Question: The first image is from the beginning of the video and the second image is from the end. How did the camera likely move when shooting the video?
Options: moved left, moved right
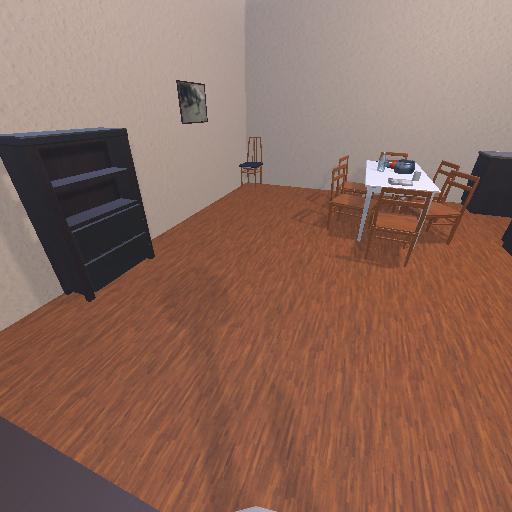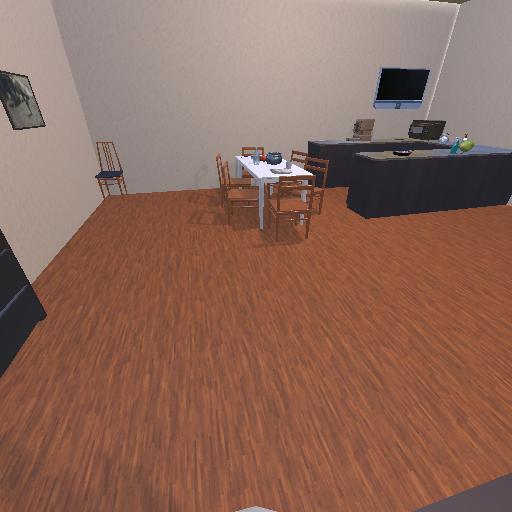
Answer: moved left